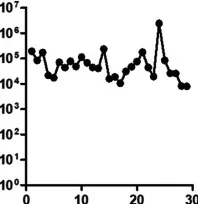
Copies of CD19-specific CAR-T cells in the peripheral blood/bone marrow of the patient after CAR-T cells infusions. Abbreviation: PB, peripheral blood; BM, bone marrow. A. CD19-CAR T cell copies from peripheral blood mononuclear cells after the first infusion.
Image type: pathology (immunostaining)